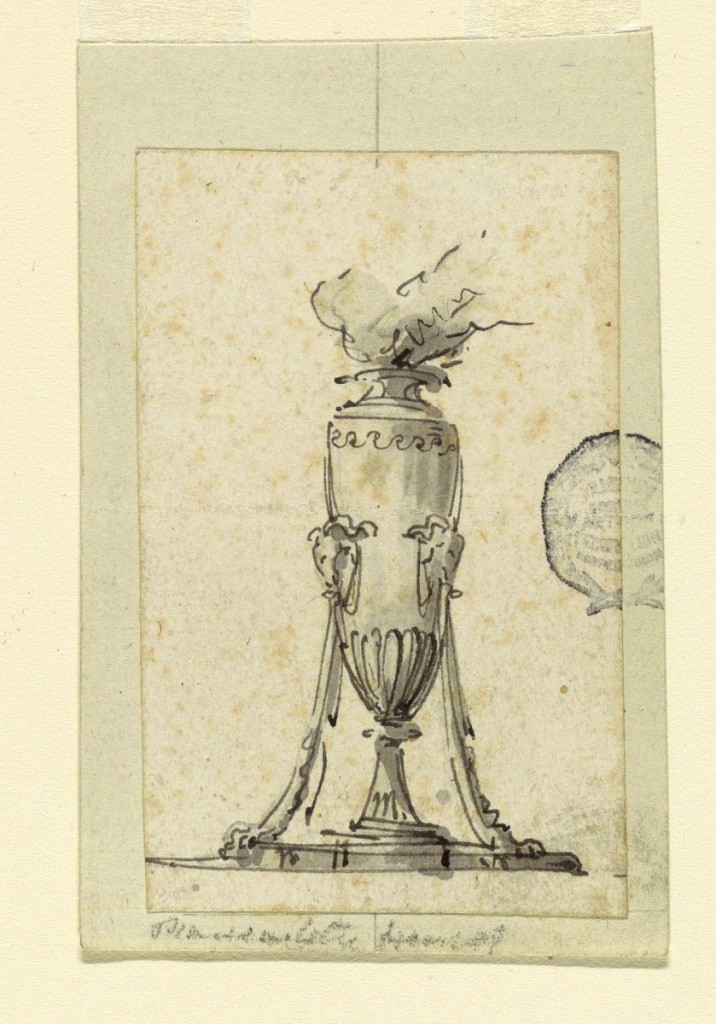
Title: Design for a Lamp
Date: ca. 1780
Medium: Pen and ink, brush and wash on paper
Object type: Drawing
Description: The flame burning in a vase, standing upon a base with two draped legs terminating in ram heads.